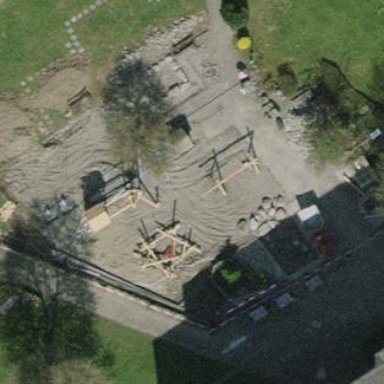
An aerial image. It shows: Playground area for leisure activities on the land.